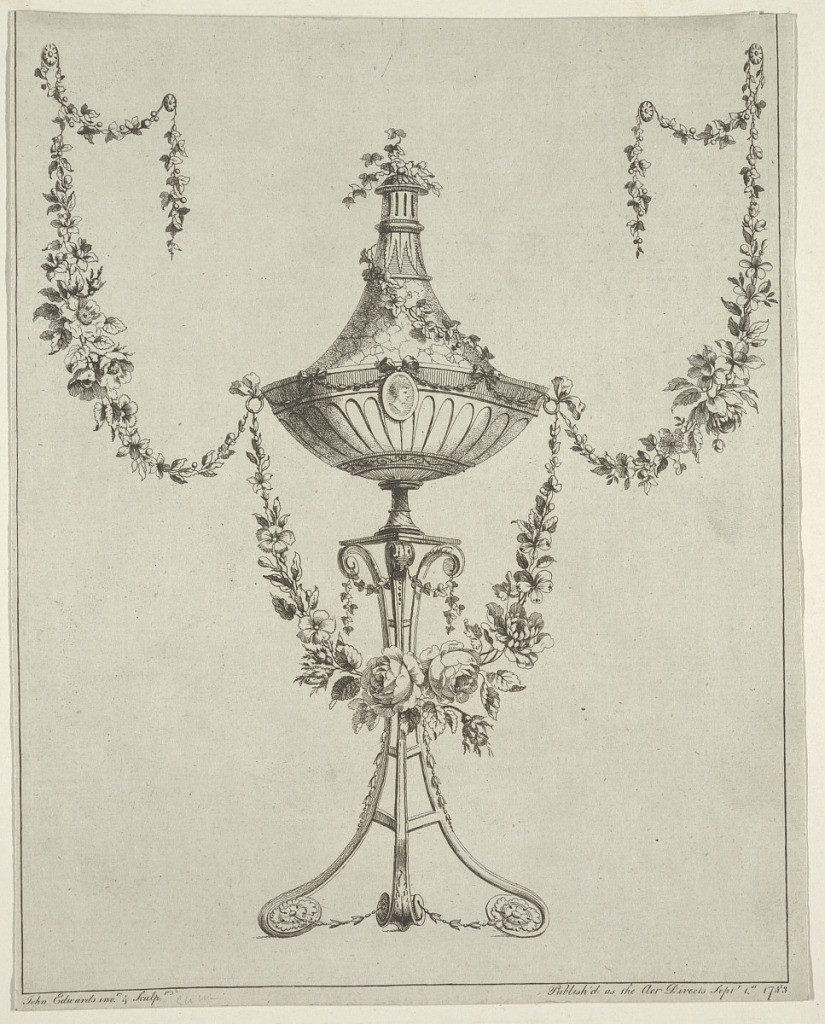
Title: ornament
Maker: John Edwards
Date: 1783
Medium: Aquatint
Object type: Print
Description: An urn stands upon a tripod and is decorated with ivy boughs and flower garlands. Framing line laterally. Bottom margin: John Edwards Invt & Sculpt; Published as the Art Directs Septr. 1st 1783.